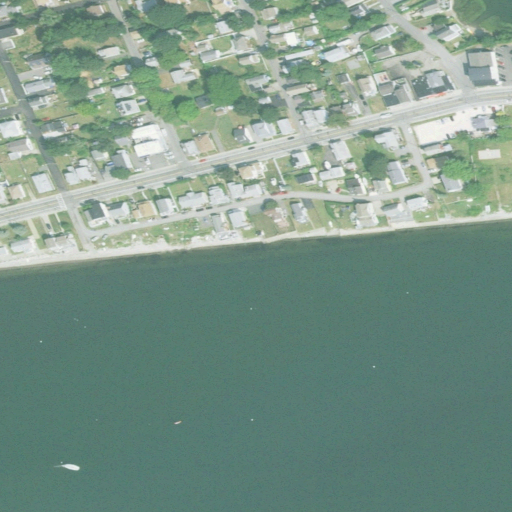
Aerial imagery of beach in Rhode Island named Grimmells Beach containing open water, high intensity development, medium intensity development, and low intensity development